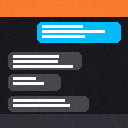
Screen state: on